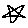
Label: star